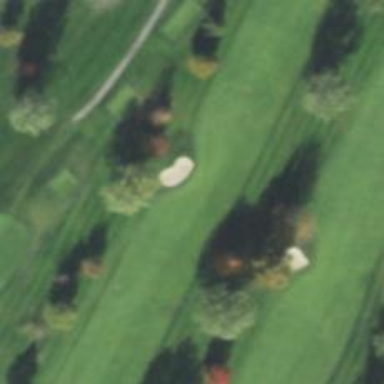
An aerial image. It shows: View of golf hole.